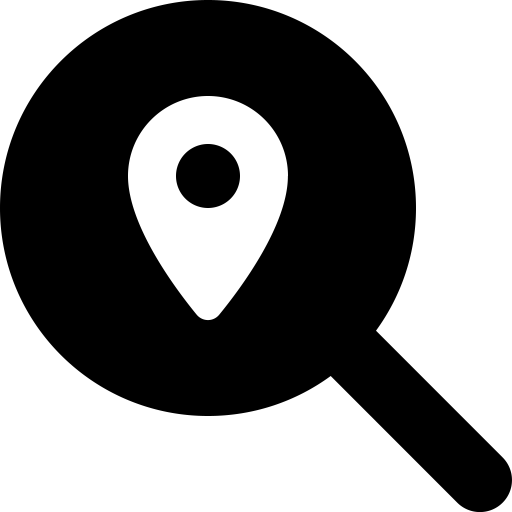
Tags: icon, FontAwesome, fa-icon, solid, magnifying, glass, location